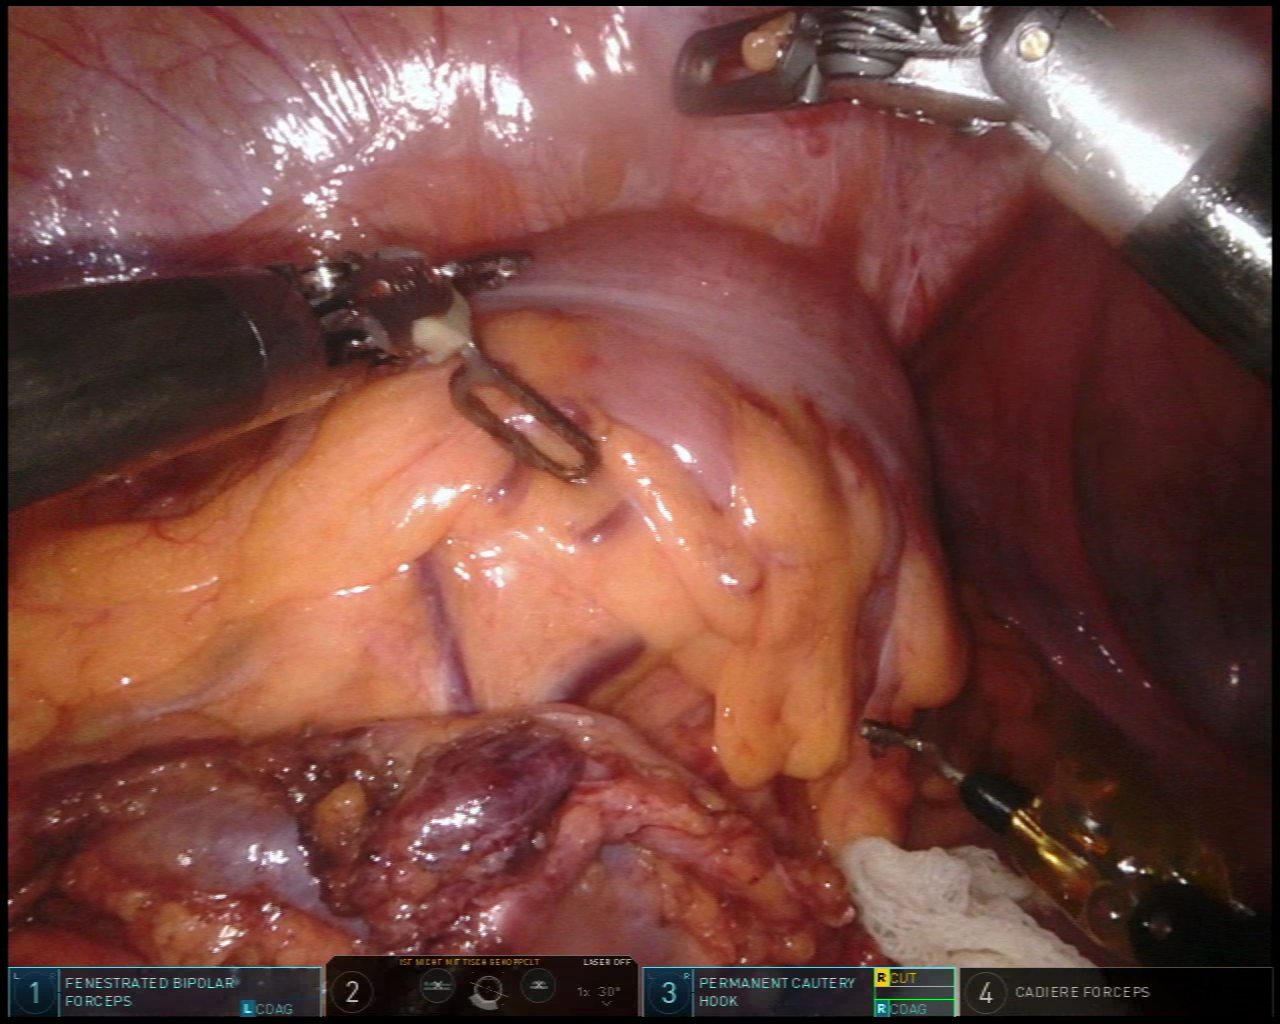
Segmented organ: colon
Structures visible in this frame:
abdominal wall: yes
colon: yes
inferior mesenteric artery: no
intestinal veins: no
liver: no
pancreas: no
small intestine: no
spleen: no
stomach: no
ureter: no
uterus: no
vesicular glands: no